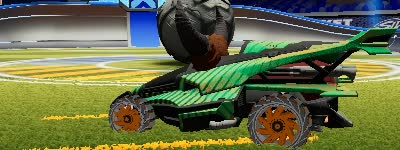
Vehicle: aftershock